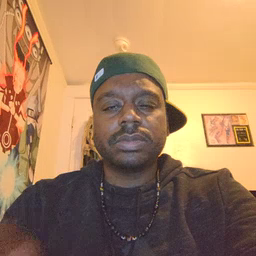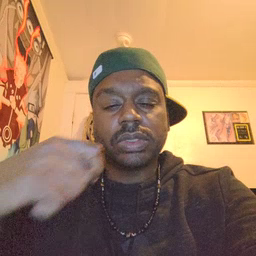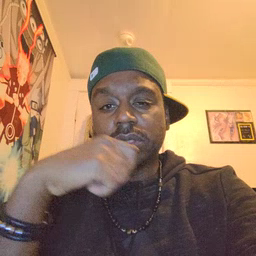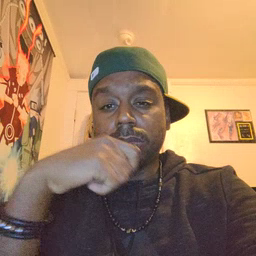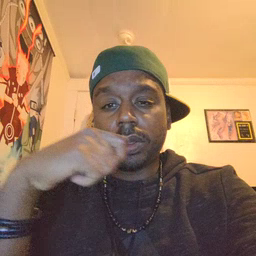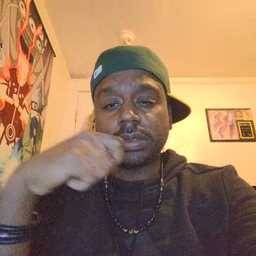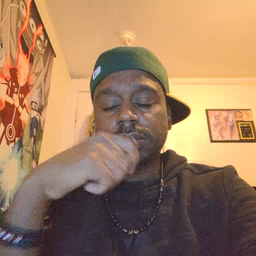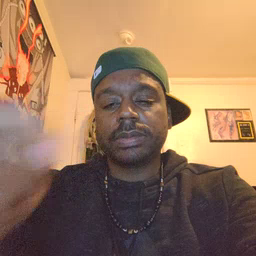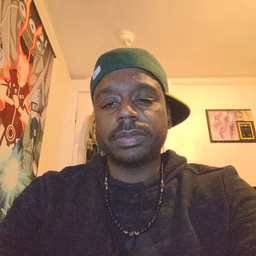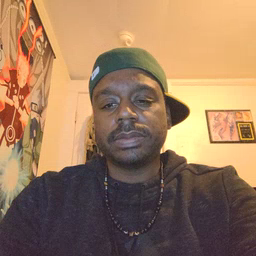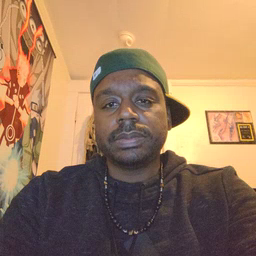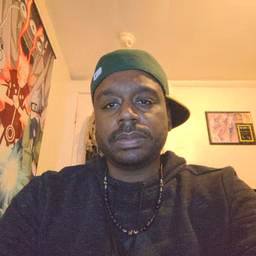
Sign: toothbrush